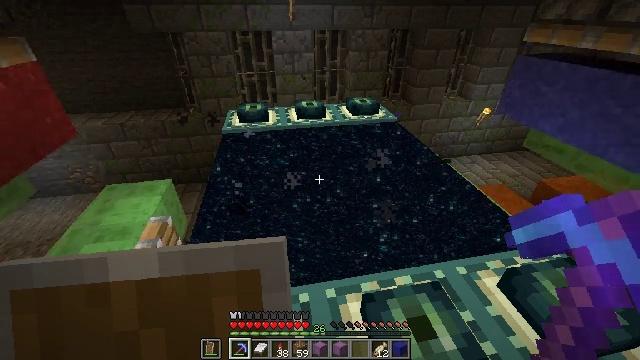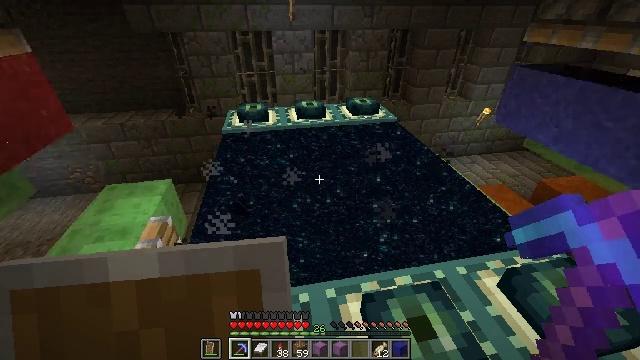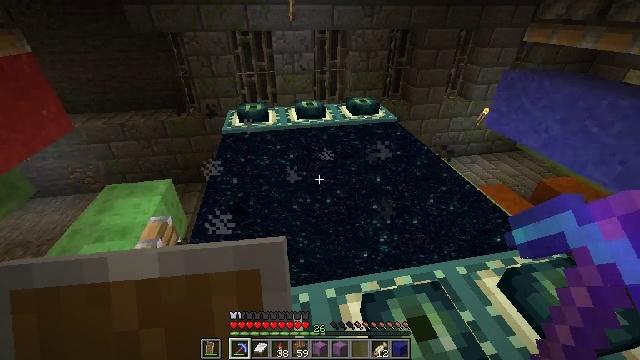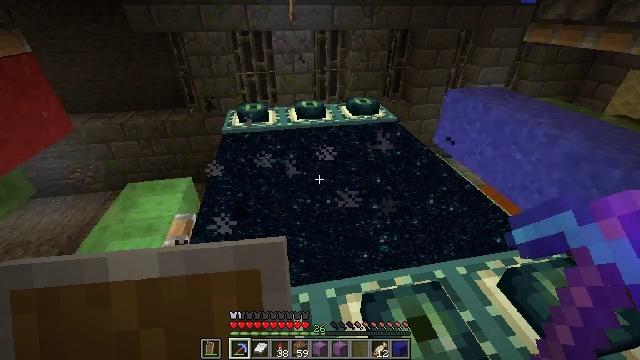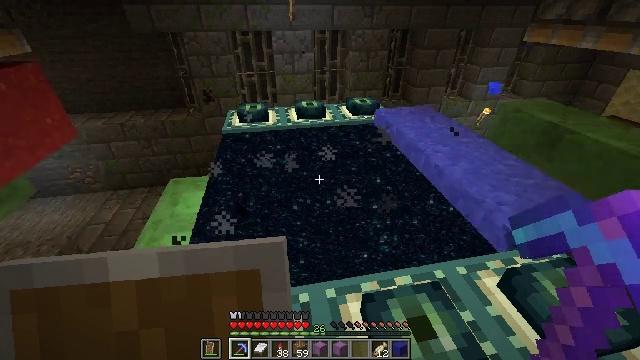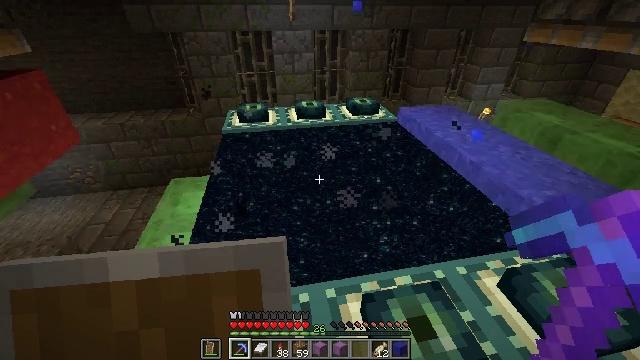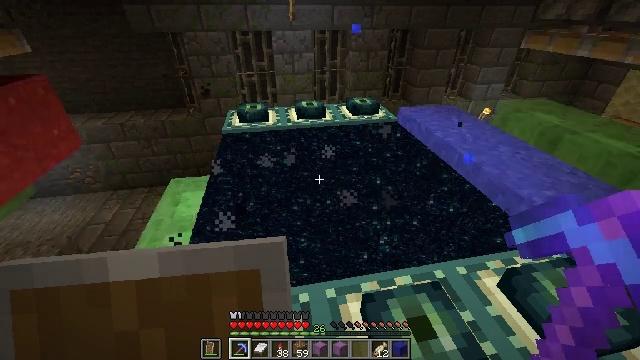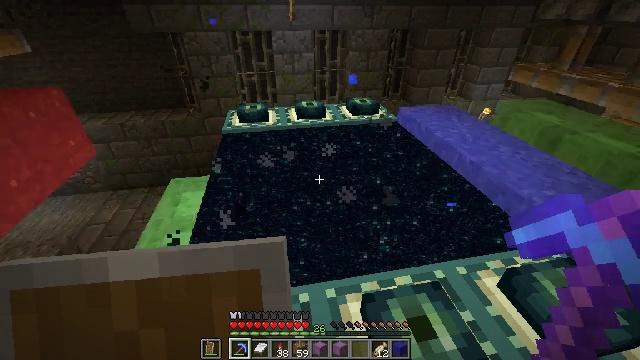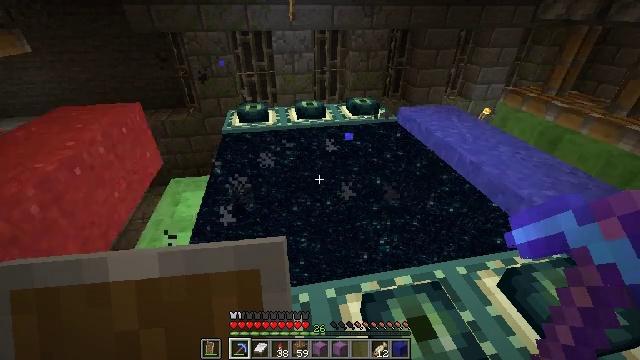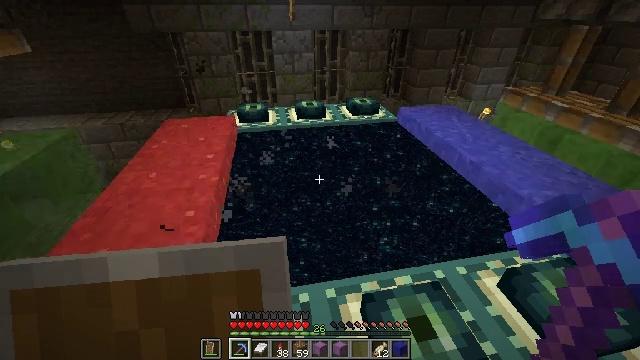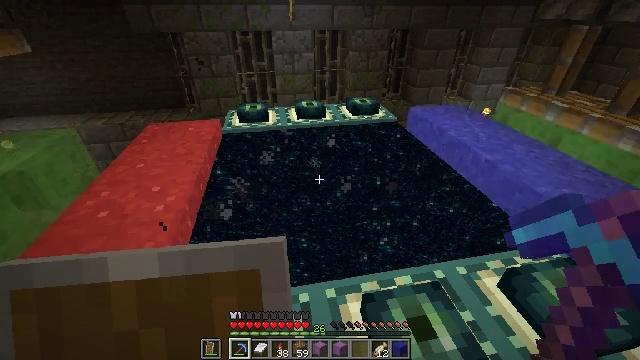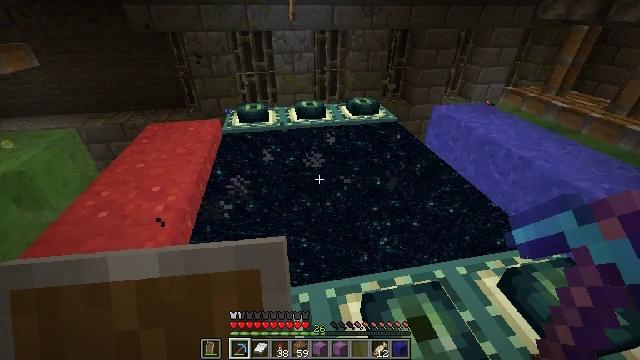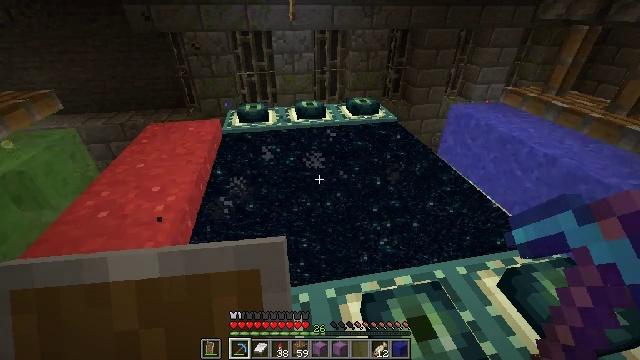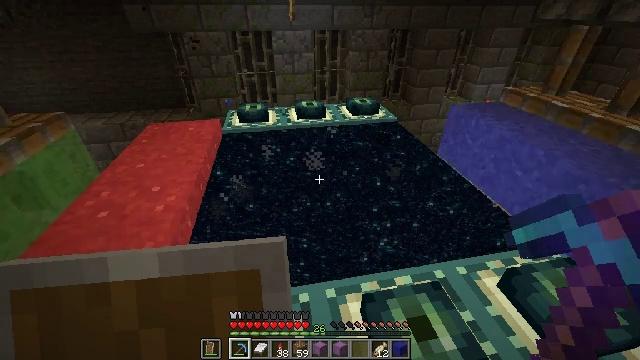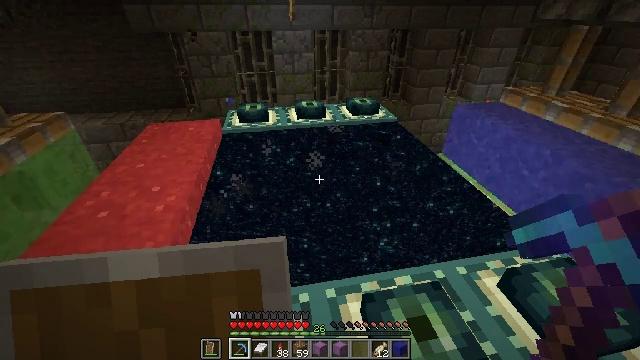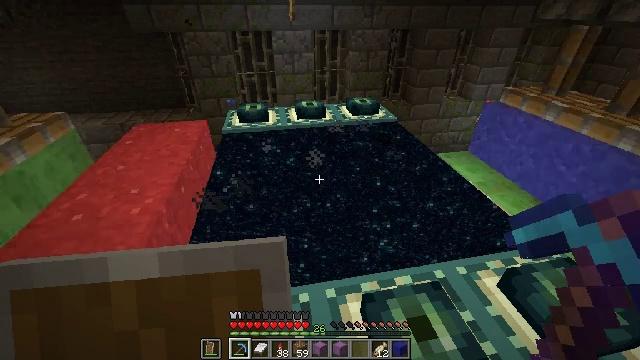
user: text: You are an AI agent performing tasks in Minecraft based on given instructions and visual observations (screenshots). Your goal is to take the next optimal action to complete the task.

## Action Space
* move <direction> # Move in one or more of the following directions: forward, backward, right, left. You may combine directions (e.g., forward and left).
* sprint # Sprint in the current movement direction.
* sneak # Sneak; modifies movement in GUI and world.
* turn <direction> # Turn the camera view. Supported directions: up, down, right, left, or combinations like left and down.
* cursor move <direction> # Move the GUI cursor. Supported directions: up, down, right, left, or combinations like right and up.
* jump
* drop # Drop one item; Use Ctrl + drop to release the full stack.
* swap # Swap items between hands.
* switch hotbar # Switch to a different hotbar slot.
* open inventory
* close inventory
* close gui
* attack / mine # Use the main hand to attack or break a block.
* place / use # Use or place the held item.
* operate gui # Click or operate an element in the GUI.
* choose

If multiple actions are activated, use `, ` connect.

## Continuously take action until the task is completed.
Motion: motion action
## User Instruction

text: Use a shovel to collect blue concrete powder.
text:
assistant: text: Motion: no_op
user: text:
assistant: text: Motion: no_op
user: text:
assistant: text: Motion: no_op
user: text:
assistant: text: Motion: no_op
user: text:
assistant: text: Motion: no_op
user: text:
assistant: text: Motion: no_op
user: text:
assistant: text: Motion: no_op
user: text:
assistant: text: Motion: no_op
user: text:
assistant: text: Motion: no_op
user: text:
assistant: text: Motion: no_op
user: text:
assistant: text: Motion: no_op
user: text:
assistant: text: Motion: no_op
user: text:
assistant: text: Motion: no_op
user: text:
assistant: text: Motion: no_op
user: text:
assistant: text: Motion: no_op
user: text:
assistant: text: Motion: no_op
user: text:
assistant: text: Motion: no_op
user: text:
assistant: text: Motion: no_op
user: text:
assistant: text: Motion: no_op
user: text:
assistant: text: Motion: no_op
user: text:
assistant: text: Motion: no_op
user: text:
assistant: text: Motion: no_op
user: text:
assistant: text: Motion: no_op
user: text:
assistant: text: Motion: no_op
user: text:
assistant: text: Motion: no_op
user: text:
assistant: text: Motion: no_op
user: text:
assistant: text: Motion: no_op
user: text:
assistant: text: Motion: no_op
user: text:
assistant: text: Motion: no_op
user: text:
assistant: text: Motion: no_op